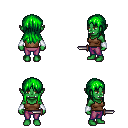
a pixel art fantasy rpg character, female body template, orc, green skin, brown pirate shirt, magenta pants, green unkempt hairstyle, white cloth bracers, dagger, four views (front, back, left, right), 2x2 character sprite sheet, small pixel art, hard edges, no anti-aliasing